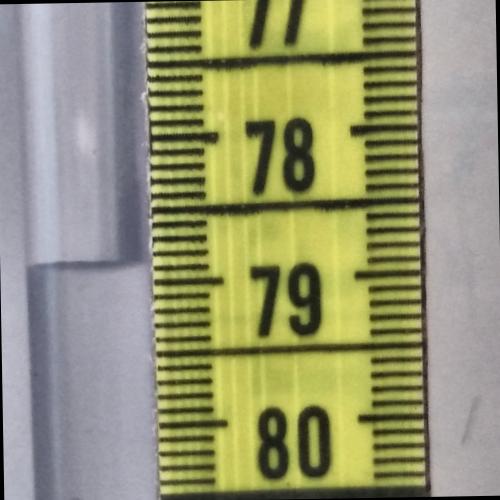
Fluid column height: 78.9 cm